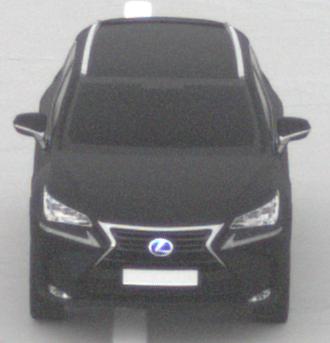
Make: Lexus
Model: NX 300h
Detailed model: NX (AZ1)
Model produced from: 2017/11
Model produced until: 2018/08
Doors: 5
Color: black
Road condition: dry road
Daytime: morning or afternoon
Contrast: low contrast